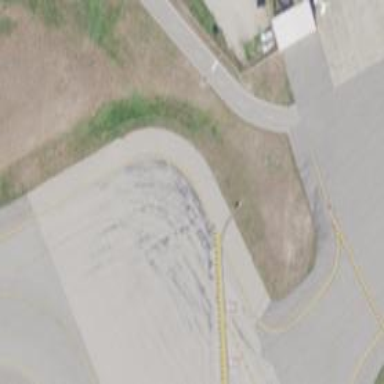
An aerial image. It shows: View of taxiway at the airport.